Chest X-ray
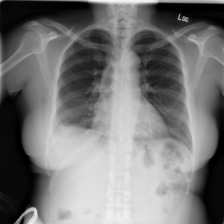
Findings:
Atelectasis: positive
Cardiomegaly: negative
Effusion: negative
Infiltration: negative
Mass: negative
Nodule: negative
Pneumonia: negative
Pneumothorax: negative
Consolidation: negative
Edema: negative
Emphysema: negative
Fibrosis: negative
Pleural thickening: negative
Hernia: negative